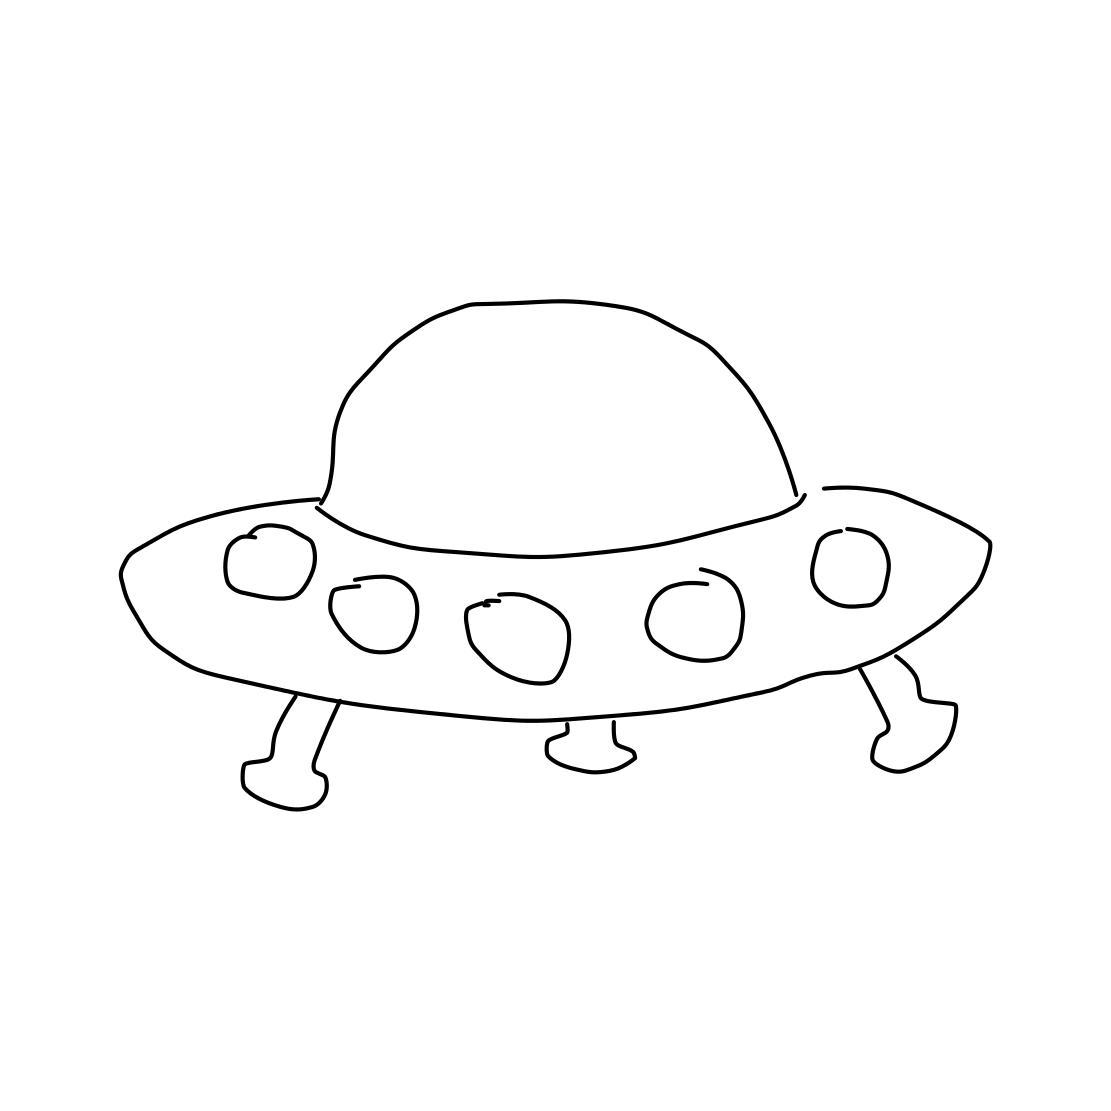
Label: flying saucer